Field crop: maize
Growth stage: 2
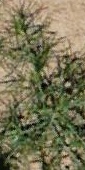
Species: salsola